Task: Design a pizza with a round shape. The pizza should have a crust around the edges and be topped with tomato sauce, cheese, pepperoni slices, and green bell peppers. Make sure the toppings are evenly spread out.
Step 140:
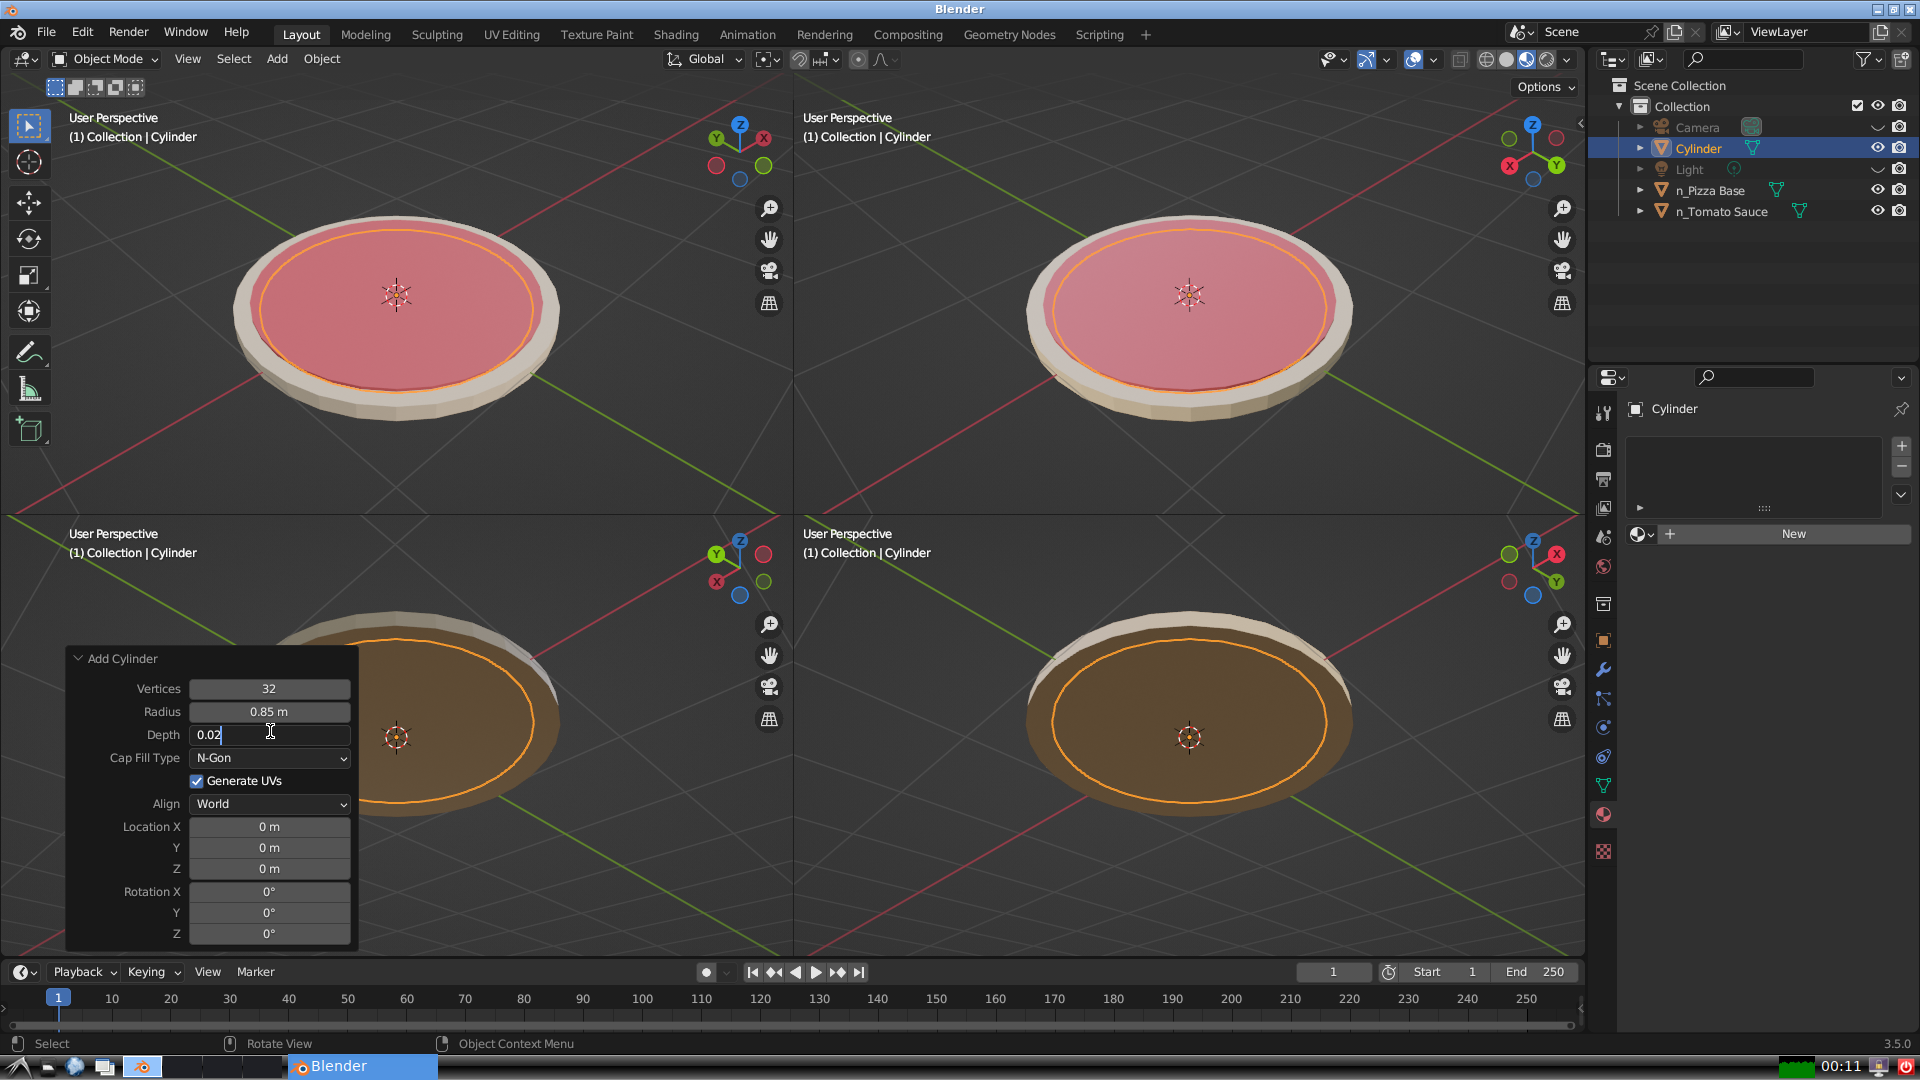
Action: {"key_press": ['Return']}